Chest X-ray:
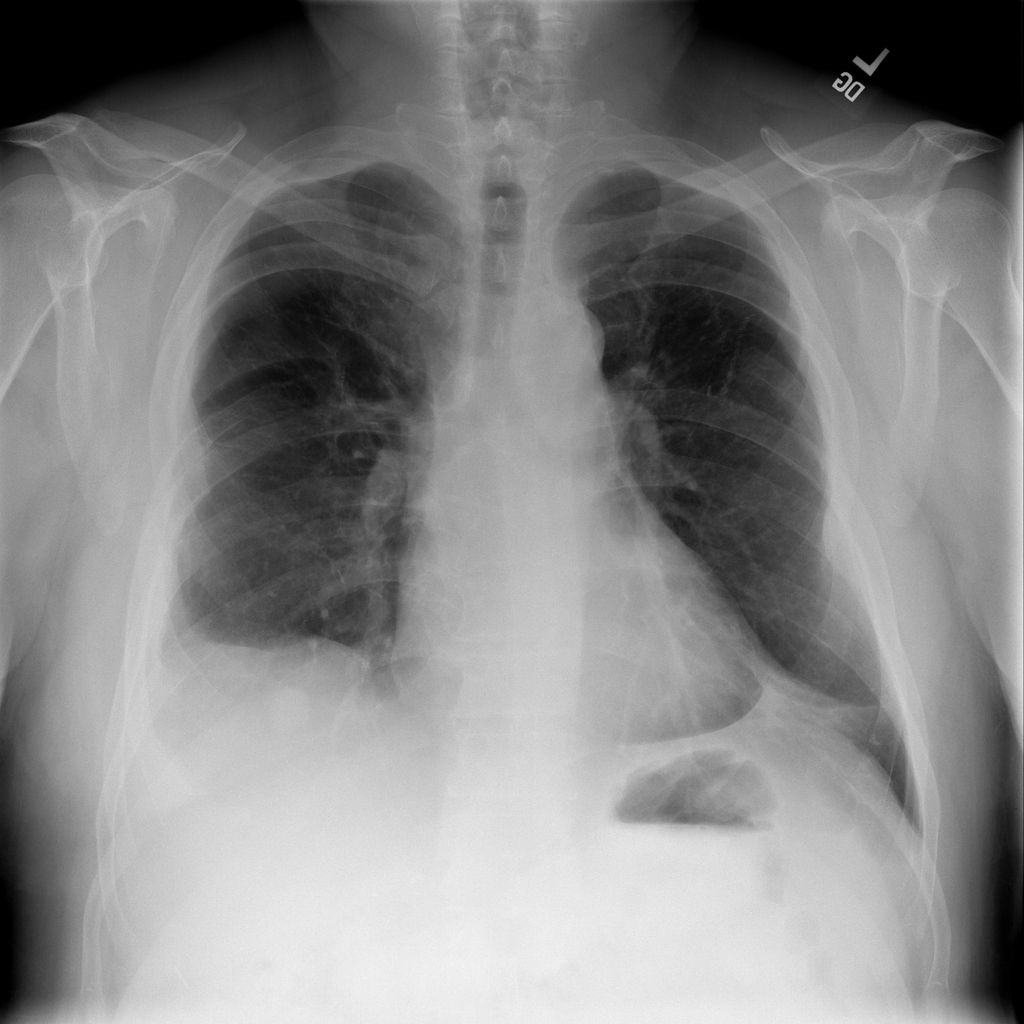
Findings: Fracture, Pleural Thickening
No abnormal finding: no